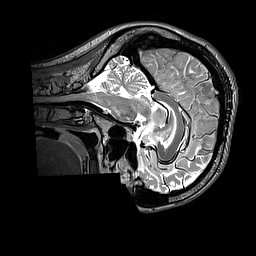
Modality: T2w
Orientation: sagittal
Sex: female
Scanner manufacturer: siemens
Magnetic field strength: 3 T
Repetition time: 3.2 s
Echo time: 0.409 s